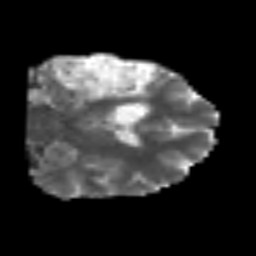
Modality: MD
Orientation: coronal
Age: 54
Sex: male
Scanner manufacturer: siemens
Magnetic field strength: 3 T
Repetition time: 6.1 s
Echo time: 0.101 s